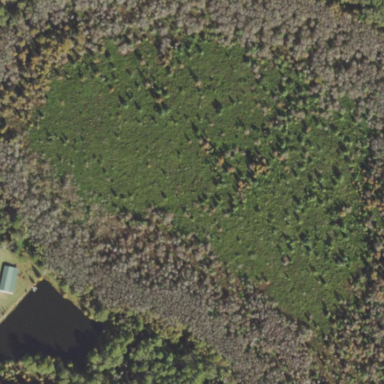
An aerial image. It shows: Beautiful wet meadow natural wetland.